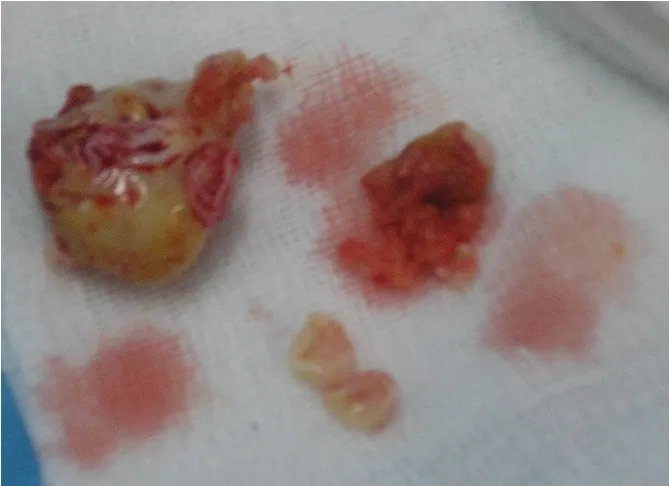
Right atriotomy showing the cyst exposed through the incision. mass in a 16 years old Tunisian with cardiac hydatid cyst.
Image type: medical_photograph (other_medical_photograph)